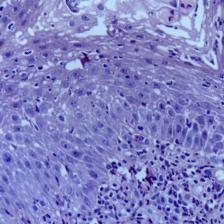
Diagnosis: Normal